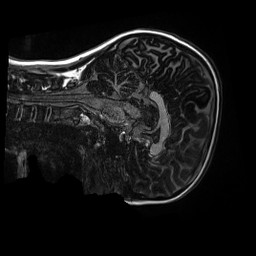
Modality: MP2RAGE
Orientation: sagittal
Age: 11
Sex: female
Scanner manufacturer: siemens
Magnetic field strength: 3 T
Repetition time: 4 s
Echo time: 0.00303 s